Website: apple
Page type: delivery-shipping
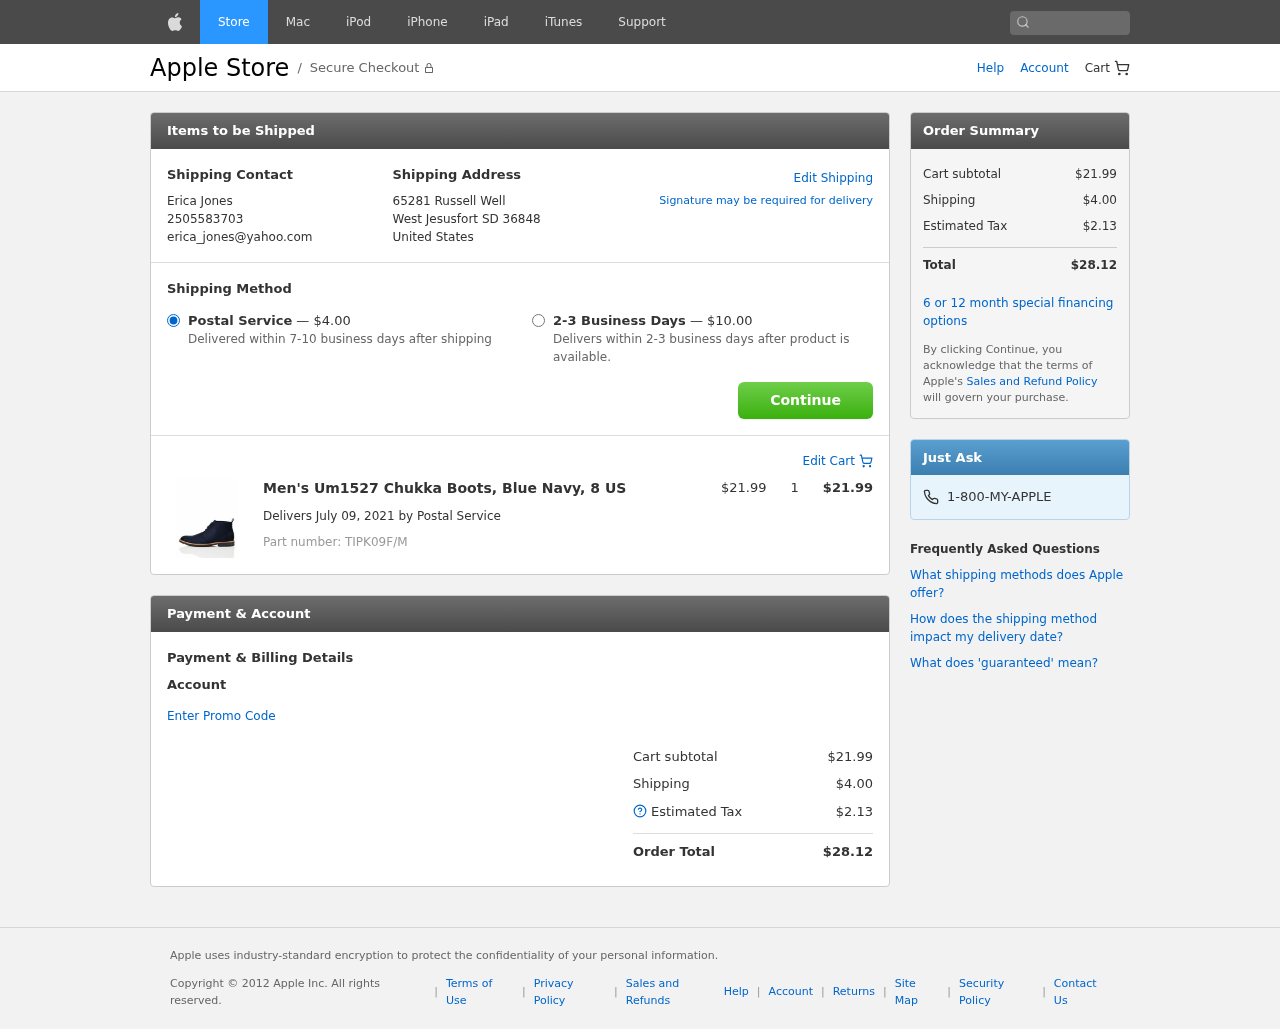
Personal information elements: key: PII_CITY
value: West Jesusfort
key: PII_COUNTRY
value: United States
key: PII_EMAIL
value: erica_jones@yahoo.com
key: PII_FULLNAME
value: Erica Jones
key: PII_PHONE
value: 2505583703
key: PII_POSTCODE
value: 36848
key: PII_STATE_ABBR
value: SD
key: PII_STREET
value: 65281 Russell Well
Product elements: key: PRODUCT1_NAME
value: Men's Um1527 Chukka Boots, Blue Navy, 8 US
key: PRODUCT1_PRICE
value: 21.99
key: PRODUCT1_QUANTITY
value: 1
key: PRODUCT1_SKU
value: TIPK09F/M
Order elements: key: ORDER_SHIPPING_COST
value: $4.00
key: ORDER_SUBTOTAL
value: $21.99
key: ORDER_DELIVERY_DATE
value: July 09, 2021
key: ORDER_TAX
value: $2.13
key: ORDER_TOTAL
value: $28.12